Question: I am having issues styling a custom and fancy <URL> on a 'a' link.
The font (<URL>, which is usually not a problem for browsers. However, I have noticed that when I use a different color for the ':hover' state, the exceeding section keeps the non-hovered link color.
This appears on Chrom{ium|e} (I am using Chromium 31 on Ubuntu 13.10) but not on Firefox. After further testing, I notice that other strange glitches happen depending on how you play with your mouse and tabs, ...
TL;DR: you can <URL>.
Or, here is some HTML you can play with:
'''
<!doctype html>
<html lang="en">
<head>
<meta charset="UTF-8">
<link rel="stylesheet" href='//fonts.googleapis.com/css?family=Alex+Brush'>
</head>
<body>
<a>!</a>
</body>
</html>
'''
And the corresponding CSS:
'''
a {
font-family: 'Alex Brush';
font-size: 400px;
color: red;
text-decoration: none;
}
a:hover {
color: green;
}
'''
Here is the glitch I get when ':hover'ing the link:

Is it possible to tell the bounding box to include the entire font?
Bonus question: On top of fixing the bounding box for styling purposes, is it possible to fix it once and for all? The use case would be to have a proper clickable section that would include all the text, without using 'display: block' or 'display: inline-block'.
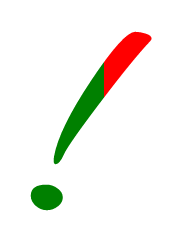
Answer: Interesting. I looked at <URL> last month. The exact same bug was addressed there, and I've seen it happen there too.
But in the mean time, this issue seems to be fixed. The current version of Chrome (Versie 32.0.1700.76 m) shows the glyph being properly colored on ':hover'. Both your example as the example in the link above now work fine. I'm pretty sure the issue will be/has been fixed in Chromium as well.
Check out <URL> if you want to know more about what font-specifics made this bug happen.